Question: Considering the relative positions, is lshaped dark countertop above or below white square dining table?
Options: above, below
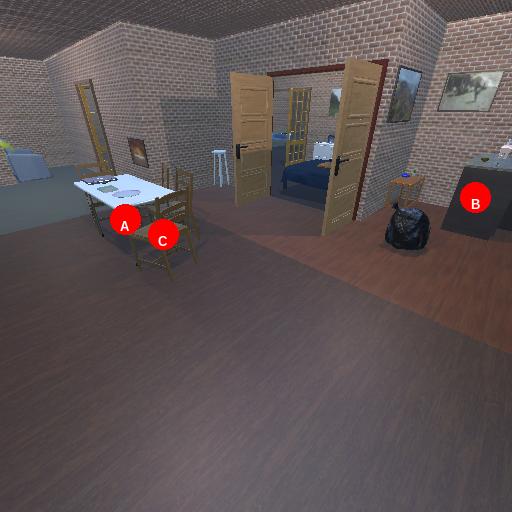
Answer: above